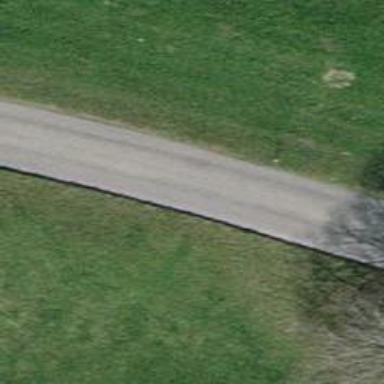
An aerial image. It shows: Unclassified road with asphalt surface.